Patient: sex F, age 60
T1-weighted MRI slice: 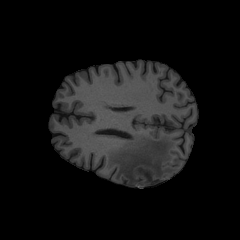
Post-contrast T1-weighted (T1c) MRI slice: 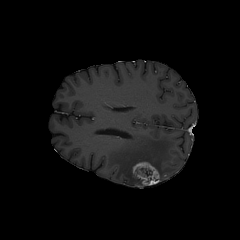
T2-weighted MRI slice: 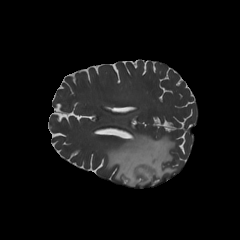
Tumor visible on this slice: yes
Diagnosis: Glioblastoma, IDH-wildtype
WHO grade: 4